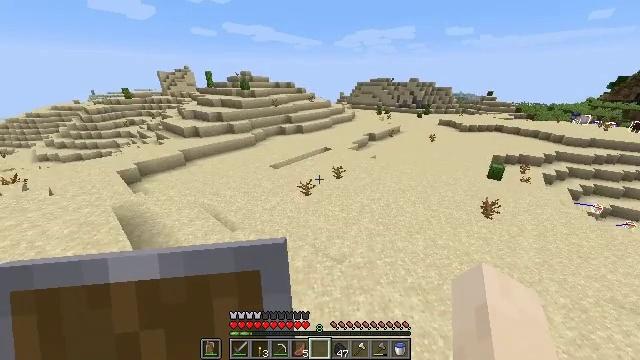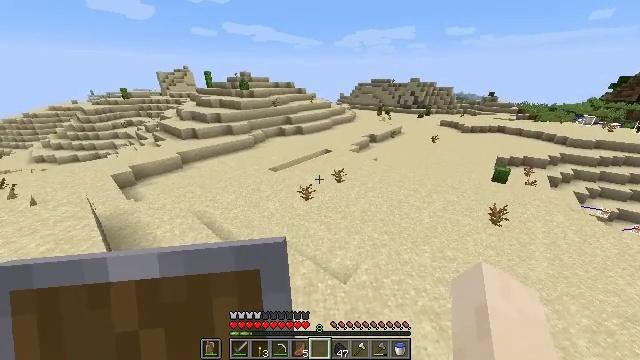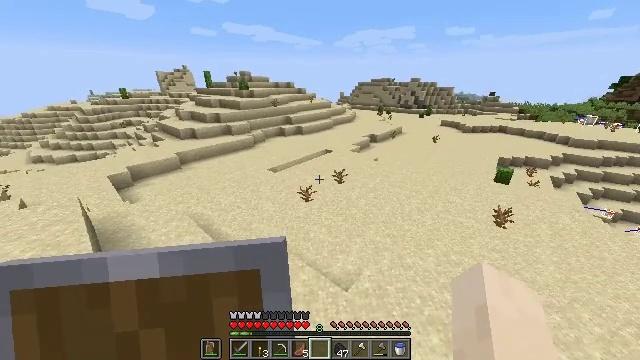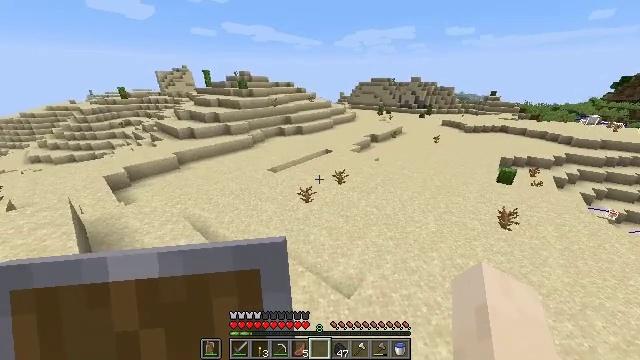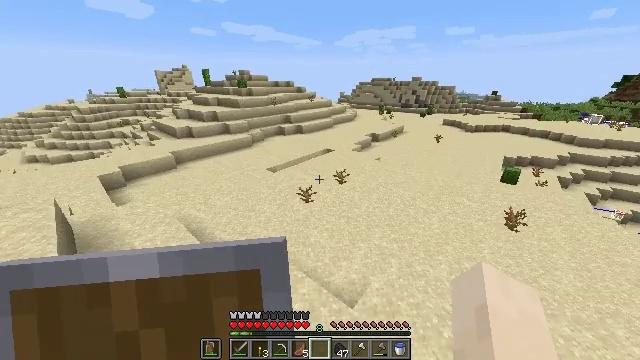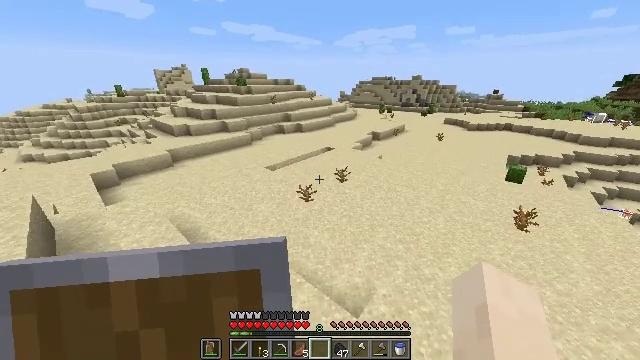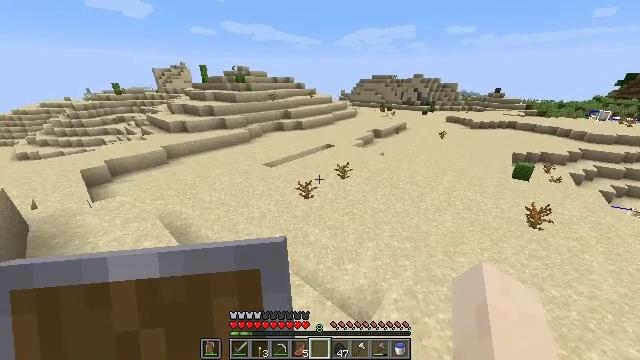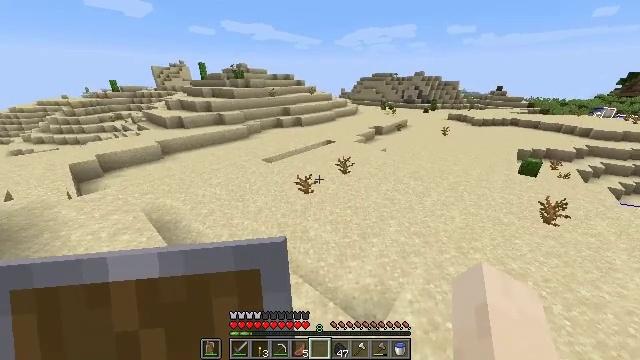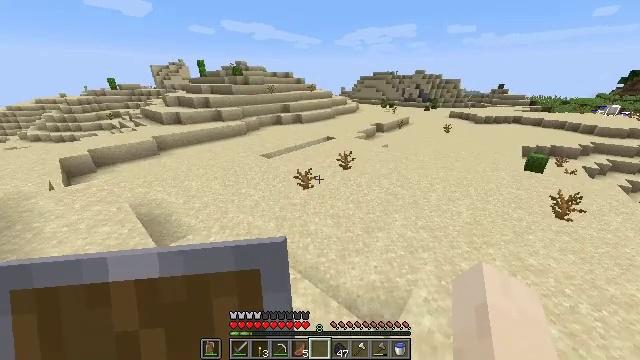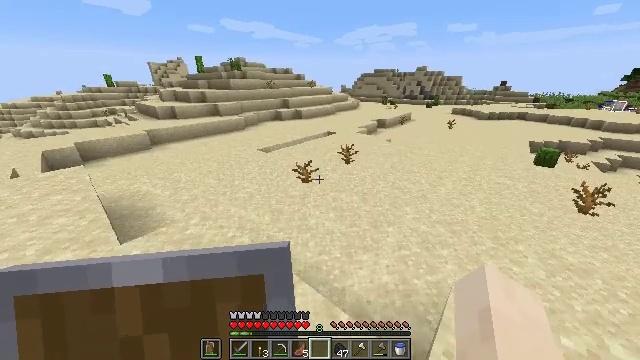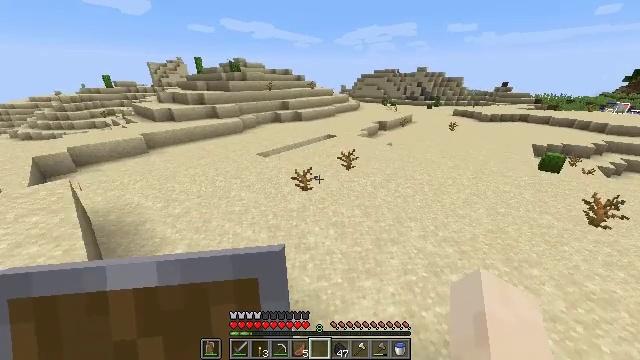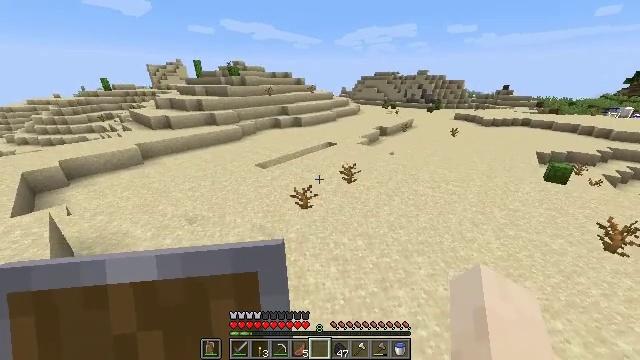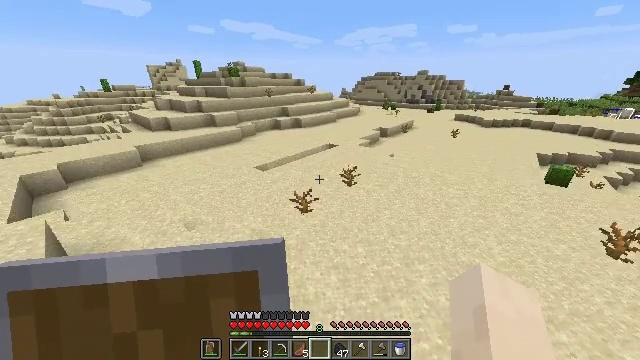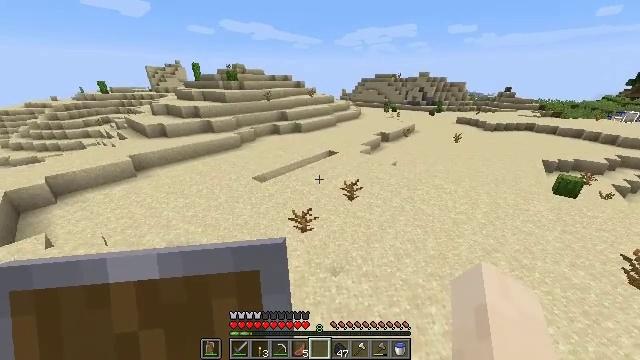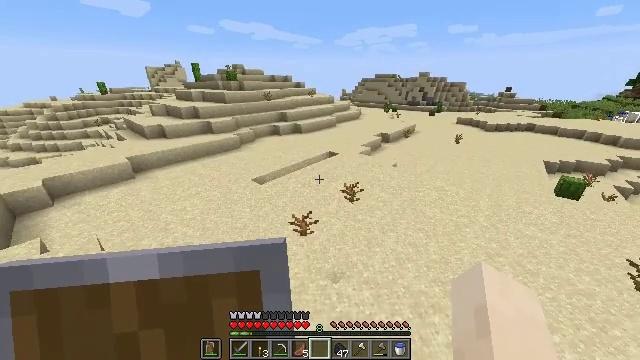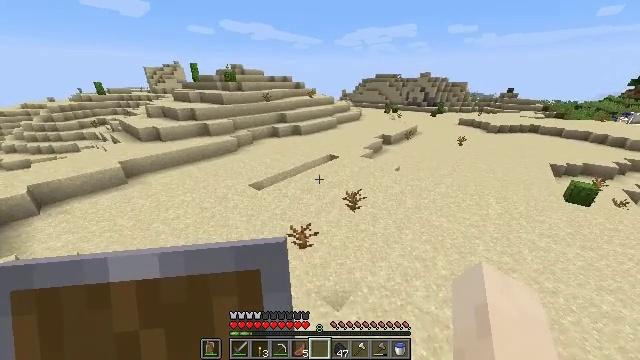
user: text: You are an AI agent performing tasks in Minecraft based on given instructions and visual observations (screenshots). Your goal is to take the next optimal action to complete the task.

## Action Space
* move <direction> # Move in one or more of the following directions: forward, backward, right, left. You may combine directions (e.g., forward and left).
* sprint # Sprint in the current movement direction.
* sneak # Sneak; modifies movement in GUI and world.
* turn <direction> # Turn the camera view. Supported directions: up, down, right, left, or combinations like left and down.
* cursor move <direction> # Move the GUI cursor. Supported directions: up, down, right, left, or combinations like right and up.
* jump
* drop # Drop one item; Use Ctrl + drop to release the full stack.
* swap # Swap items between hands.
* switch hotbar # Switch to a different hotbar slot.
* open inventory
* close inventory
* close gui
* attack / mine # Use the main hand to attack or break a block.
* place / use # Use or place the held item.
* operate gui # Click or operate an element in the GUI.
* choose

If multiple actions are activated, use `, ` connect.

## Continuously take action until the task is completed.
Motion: motion action
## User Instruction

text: Left click to mine the dead bush.
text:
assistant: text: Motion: move forward, sprint
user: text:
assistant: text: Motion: move forward, sprint
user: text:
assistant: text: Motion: move forward, sprint
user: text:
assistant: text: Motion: move forward, sprint
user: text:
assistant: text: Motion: move forward, sprint
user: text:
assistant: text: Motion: move forward, sprint
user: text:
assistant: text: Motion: move forward, sprint
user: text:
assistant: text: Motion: move forward, sprint, jump
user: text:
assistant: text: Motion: move forward, sprint, jump
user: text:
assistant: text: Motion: move forward, sprint, jump
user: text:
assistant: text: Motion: move forward, sprint, jump
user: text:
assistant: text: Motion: move forward, sprint, jump
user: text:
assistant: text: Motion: move forward, sprint, jump
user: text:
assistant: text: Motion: move forward, sprint, jump
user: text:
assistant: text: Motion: move forward, sprint, jump
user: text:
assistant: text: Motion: move forward, sprint, jump
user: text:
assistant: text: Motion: move forward, sprint
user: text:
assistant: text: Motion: move forward, sprint
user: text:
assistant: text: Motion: move forward, sprint
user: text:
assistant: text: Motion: move forward, sprint, turn left and down
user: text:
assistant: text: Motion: move forward, sprint, turn left and down
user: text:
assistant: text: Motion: move forward, sprint, turn left and down
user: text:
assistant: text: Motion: move forward, sprint
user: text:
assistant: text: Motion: move forward, sprint, turn left and down, attack / mine
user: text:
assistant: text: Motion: move forward, sprint, turn down, attack / mine
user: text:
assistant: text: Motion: move forward, sprint, turn left and down, attack / mine
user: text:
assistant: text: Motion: move forward, sprint
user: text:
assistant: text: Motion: move forward, sprint
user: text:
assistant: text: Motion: move forward, sprint
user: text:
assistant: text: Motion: sprint